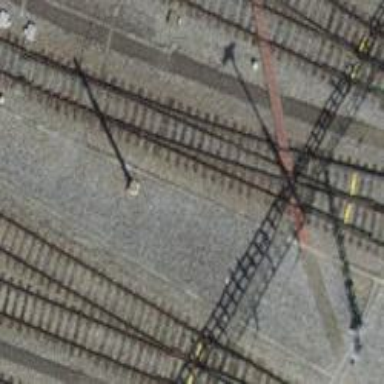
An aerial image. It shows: Rail yard with electrified rails and single track.